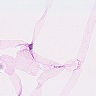
Metastatic tissue present: no